Question: You can view my problem:

<URL>
That image is covering my login form. How do I get it to move behind the textboxes & sign in button?
This is my code:
'''
<img src="C:\Users\George\Documents\HTML\My Local Soccer\pics\icons\gradient box.gif"
style="position:absolute; top: 155px; left: 480px; width:auto; height:auto;">
<input type="text" class="tb7" value="Username" style="margin-left: 563px"
maxlength="20" onfocus="if(this.value == 'Username') {this.value='';}" />
</br>
<input type="text" class="tb8" value="Password" style="margin-left: 563px;"
maxlength="20" onfocus="if(this.value =='Password') {this.value='';}"/>
<input type="image" height="25px" width="67px" style="vertical-align:top;"
src="C:\Users\George\Documents\HTML\My Local Soccer\pics\icons\sign in.gif" />
'''
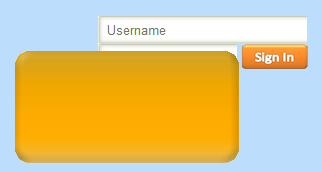
Answer: Try:
'''
<div id="form_wrapper" style="background-image:url('img/yellow.png');">
<img src="C:\Users\George\Documents\HTML\My Local Soccer\pics\icons\gradient box.gif"
style="position:absolute; top: 155px; left: 480px; width:auto; height:auto;">
<input type="text" class="tb7" value="Username" style="margin-left: 563px"
maxlength="20" onfocus="if(this.value == 'Username') {this.value='';}" />
</br>
<input type="text" class="tb8" value="Password" style="margin-left: 563px;"
maxlength="20" onfocus="if(this.value =='Password') {this.value='';}"/>
<input type="image" height="25px" width="67px" style="vertical-align:top;"
src="C:\Users\George\Documents\HTML\My Local Soccer\pics\icons\sign in.gif" />
</div>
'''
Enjoy and good luck!